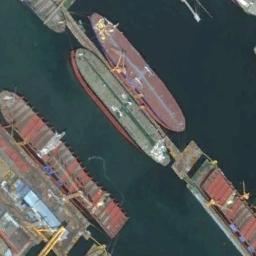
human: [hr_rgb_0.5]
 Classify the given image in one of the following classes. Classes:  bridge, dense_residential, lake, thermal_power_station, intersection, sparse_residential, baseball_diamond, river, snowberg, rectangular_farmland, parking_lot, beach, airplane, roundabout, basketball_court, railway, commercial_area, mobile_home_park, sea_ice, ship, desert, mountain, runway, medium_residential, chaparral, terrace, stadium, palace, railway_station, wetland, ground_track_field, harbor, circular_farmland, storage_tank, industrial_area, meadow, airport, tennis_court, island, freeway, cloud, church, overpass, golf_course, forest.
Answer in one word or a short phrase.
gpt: ship